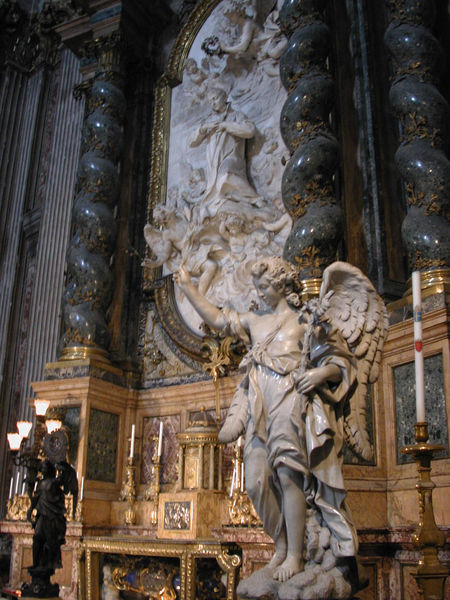
Titel: Ignatius-Kirche (Ignatius von Loyola): Altar des San Luigi (sel. Aloisius von) Gonzaga
Künstler: Pierre d. J. Legros
Standort:  ()
Schlagwörter: blau, dunkel, flügel, gemälde, gott, himmel, weiß, gelb, menschen, ocker, blumen, braun, grau, lampe, lampen, licht, marmor, schwarz, säule, säulen, rot, wolke, alt, barock, rahmen, sockel, stein, bild, kirche, figur, gold, haare, rokoko, rosa, engel, ranken, skulptur, statue, relief, italien, pilaster, figuren, ornamente, verzierung, kerze, kerzen, leuchter, zeigen, unscharf, foto, fotografie, vergoldet, glaube, dom, lorbeerkranz, münster, gedreht, altar, hochaltar, rom, wappen, kerzenständer, kerzenleuchter, christus, schwingen, heiliger, golden, schrein, saäule, aäule, tabernakel, bidl, bernini, mramor, heilieger, marmorrelief, feldern, serpentinata, altear, wendeln